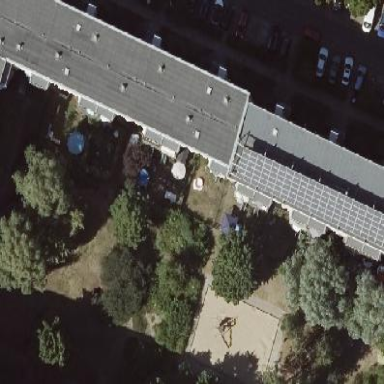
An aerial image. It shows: Flat-roofed apartment building.